Field crop: maize
Growth stage: 2
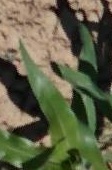
Species: maize